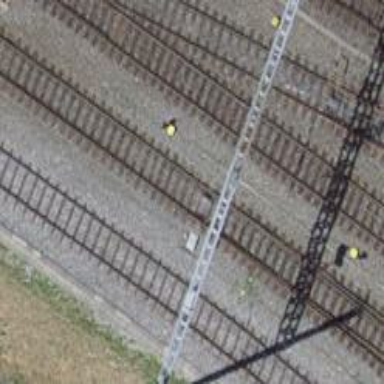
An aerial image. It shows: Single-track electrified railway siding with contact line for service.